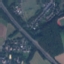
Land use / land cover: Highway